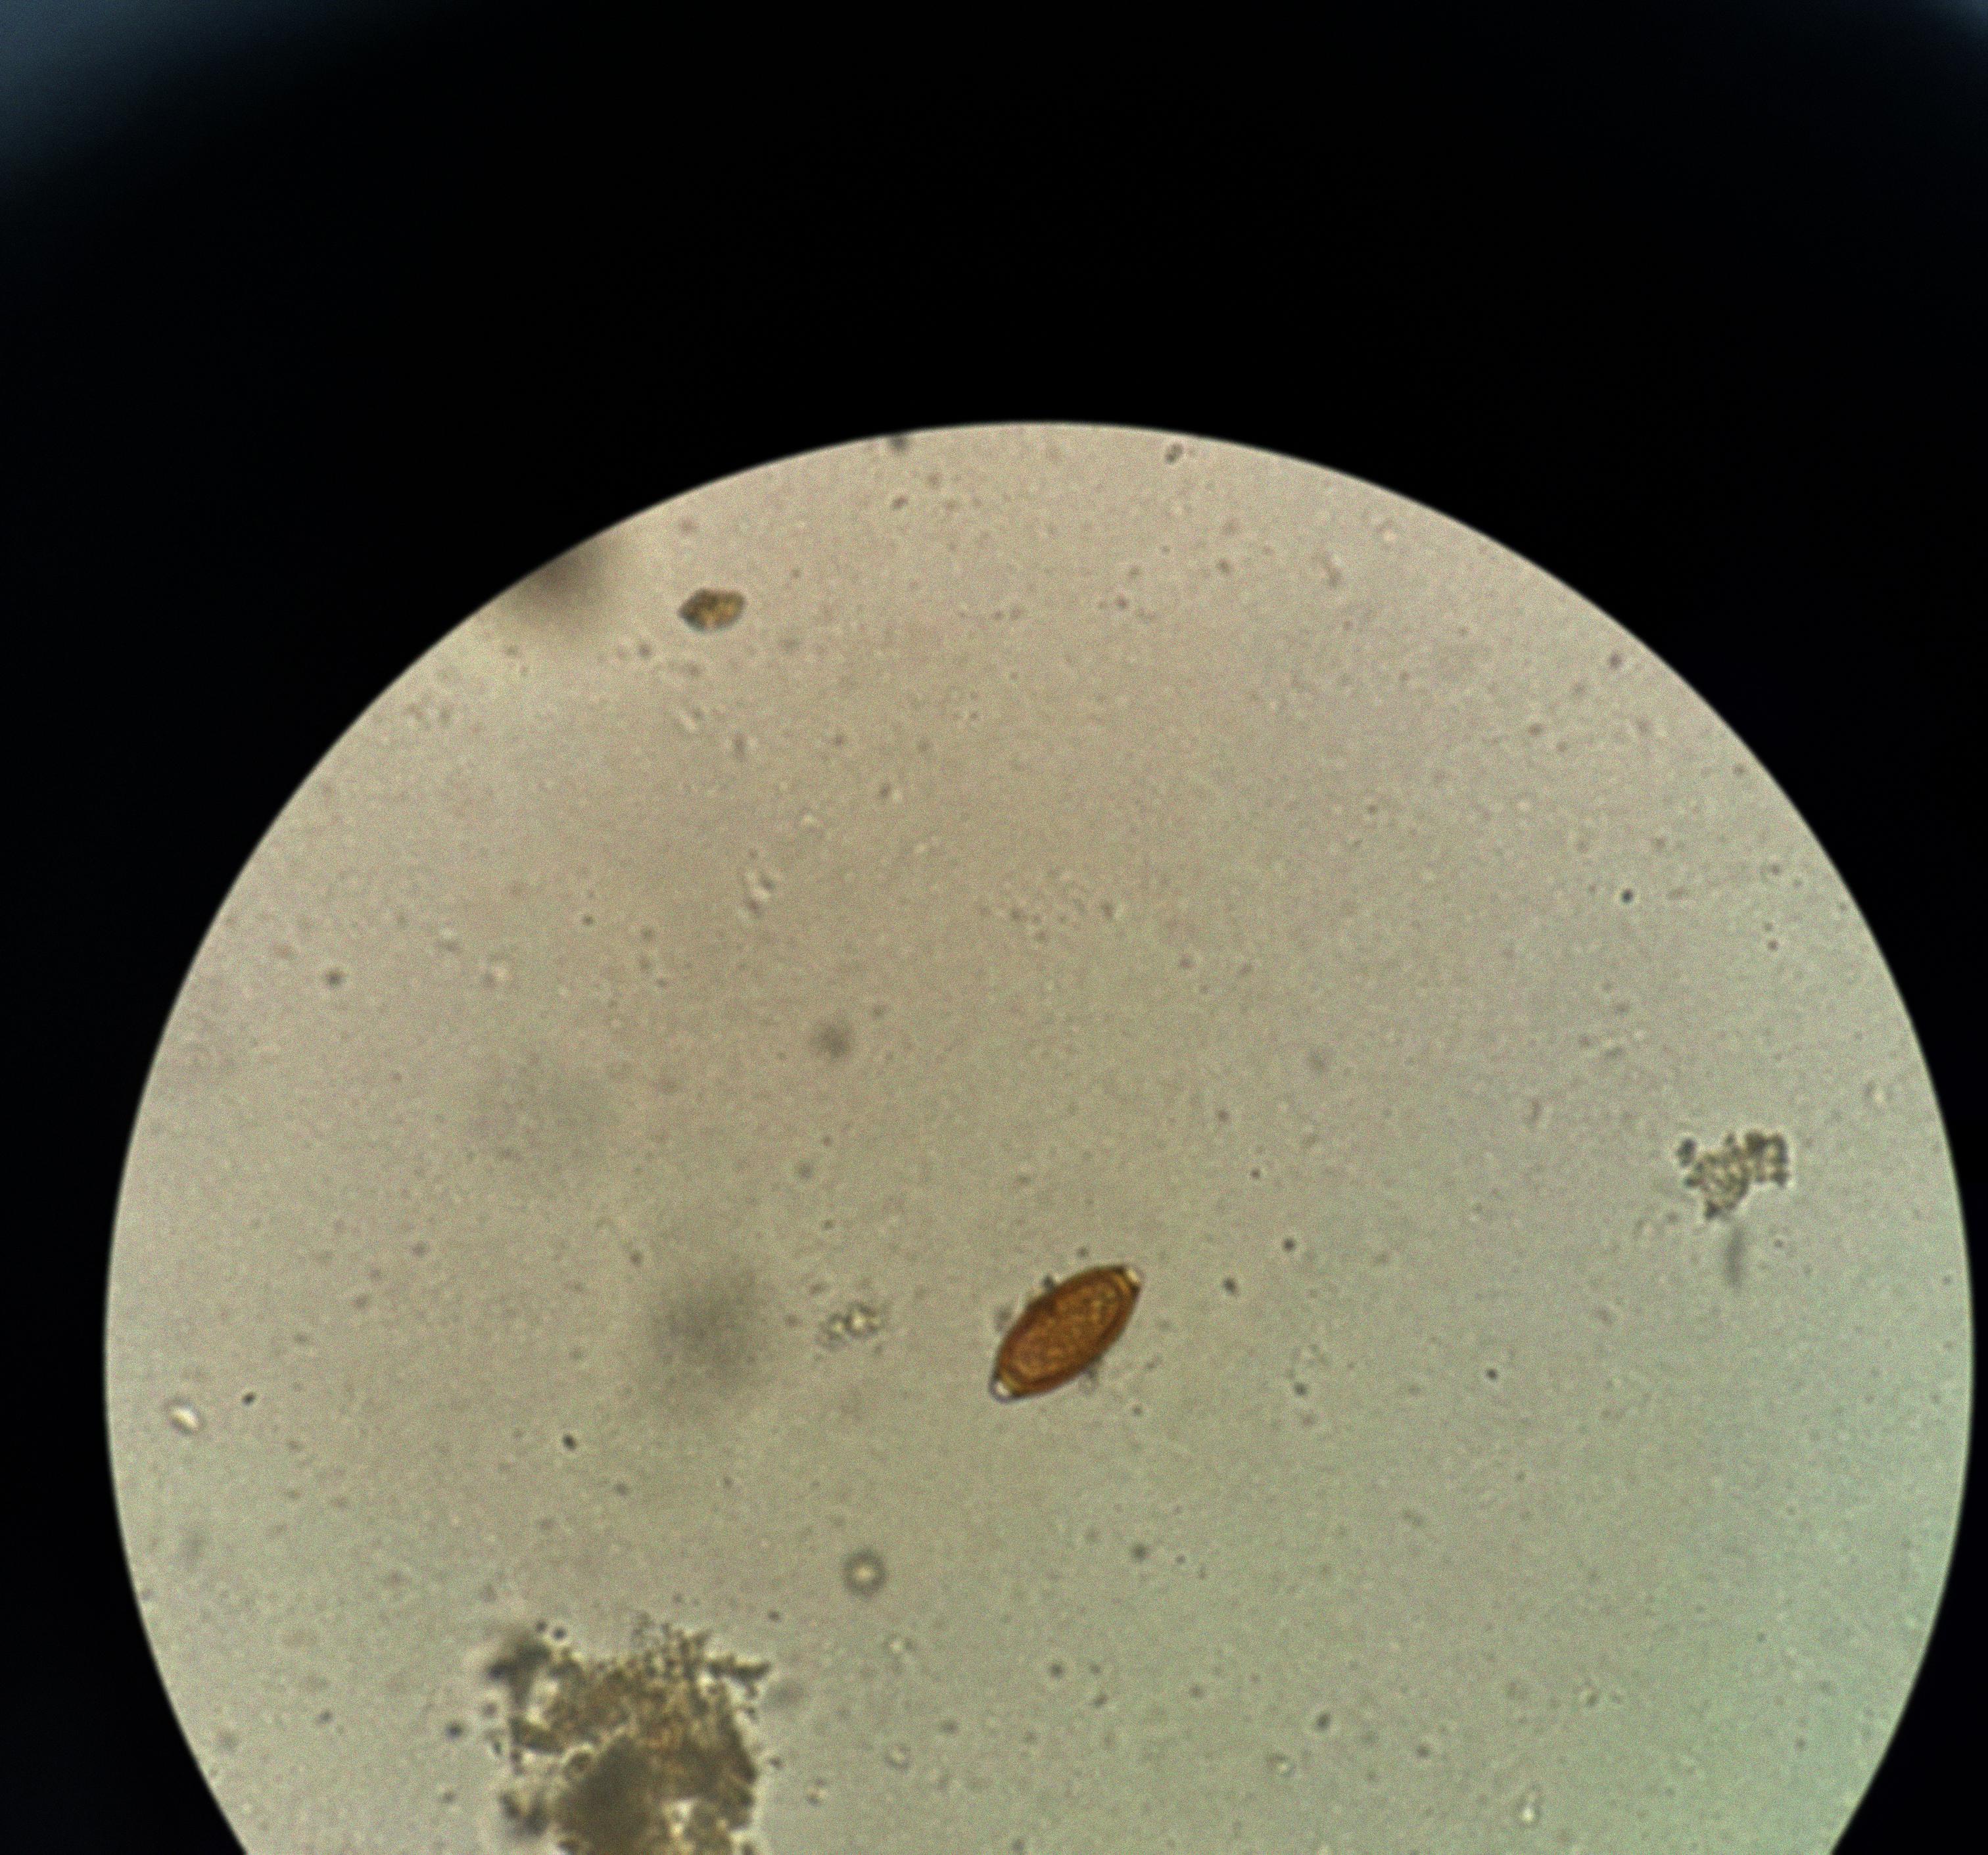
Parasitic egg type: Trichuris trichiura